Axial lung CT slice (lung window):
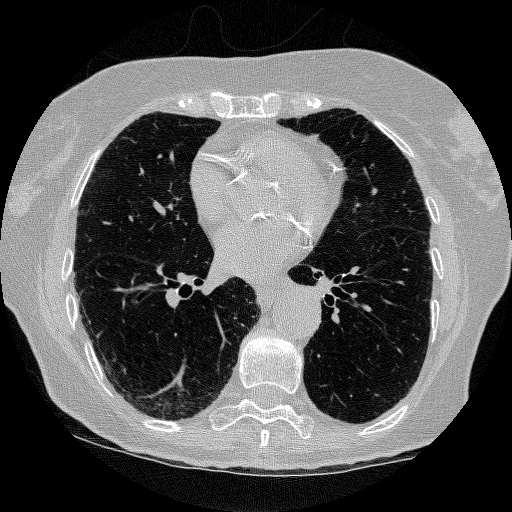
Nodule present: no